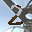
Label: 2